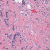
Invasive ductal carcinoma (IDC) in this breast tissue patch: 1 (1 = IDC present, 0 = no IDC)